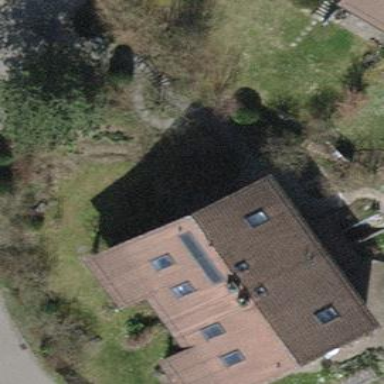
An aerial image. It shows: Semidetached house with gabled roof.